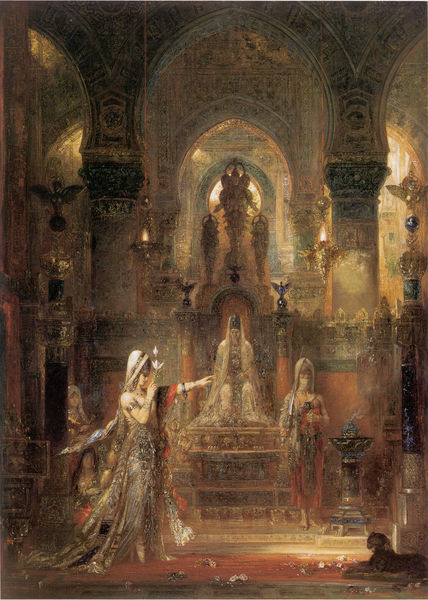
Titel: Salomé
Künstler: Gustave Moreau
Standort: Los Angeles (California)
Institution: UCLA at the Armand Hammer Museum of Art and Cultural Center
Schlagwörter: adler, dunkel, flügel, gemälde, hand, mann, schatten, frauen, gelb, menschen, ocker, sitzen, blumen, braun, bunt, fenster, frau, hell, kleid, kleider, licht, orange, schmuck, säule, säulen, hund, rot, schleier, schloss, tier, tuch, hochformat, symbolismus, tanz, teppich, bart, arm, dienerin, judith, salome, taube, innenraum, vögel, kirche, figur, gewand, gold, mantel, gewänder, innen, tanzen, engel, skulptur, schleppe, bogen, stab, nebel, saal, figuren, krieg, treppe, treppen, könig, thron, kopftuch, verzierung, stufen, leuchten, halle, bögen, katze, gewölbe, hautfarbe, moschee, orient, orientalisch, palast, dom, strahlen, tageslicht, becken, asien, schlange, herrscher, trohn, tron, beten, zeremonie, göttin, lilie, altar, kapitell, verziert, duft, schein, arabisch, armreif, bauchtanz, statuen, altarraum, andacht, erhoben, priester, weihrauch, reif, reichtum, präraffaeliten, tempel, königin, löwe, macht, opfer, speer, anbeten, gottheit, verehrung, heilig, maria, madonna, anbetung, indien, gottheiten, kaiserin, insignien, leopard, raubkatze, sultan, kriegerin, sphinx, ägypten, hinweis, söule, taufbecken, tiger, prächtig, raubtier, panter, panther, priesterin, saba, jaguar, götting, haarem, pharao, söulen, heidnisch, livht, fremd, mundtuch, difuses licht, sheherazade, #licht, taufbeken, skepter, abetung, schelier, verxchwommen